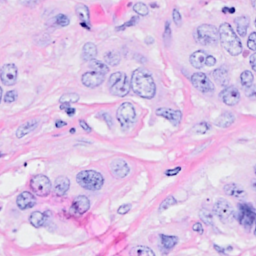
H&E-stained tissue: Breast